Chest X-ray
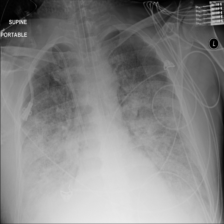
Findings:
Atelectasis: negative
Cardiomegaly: negative
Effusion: positive
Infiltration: negative
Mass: negative
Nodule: negative
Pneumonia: negative
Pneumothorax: negative
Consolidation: negative
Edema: negative
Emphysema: negative
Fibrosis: negative
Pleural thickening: negative
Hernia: negative